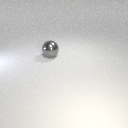
large gray metal sphere